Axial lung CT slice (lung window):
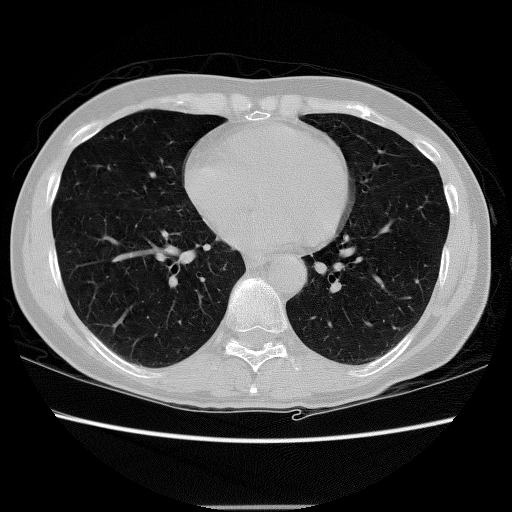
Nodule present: no